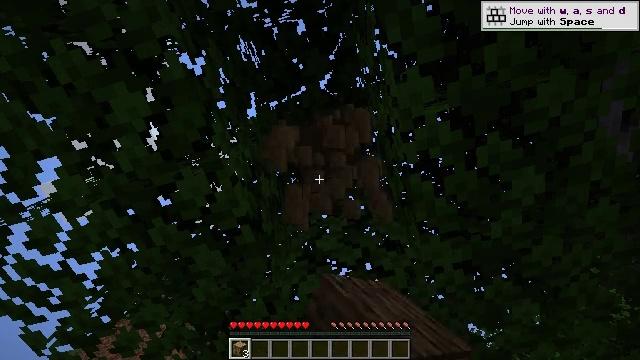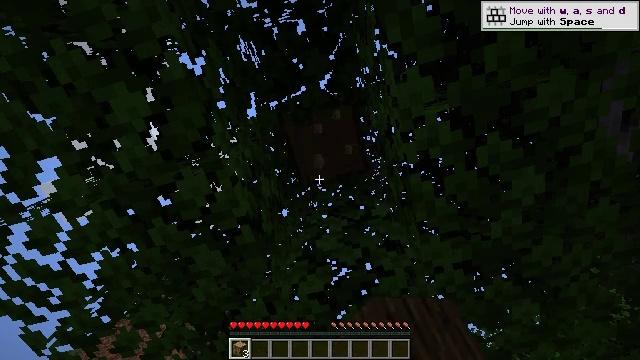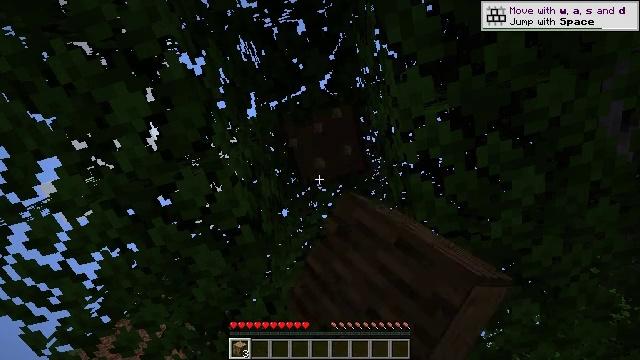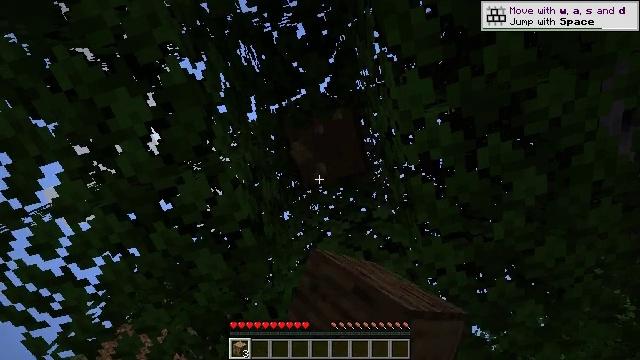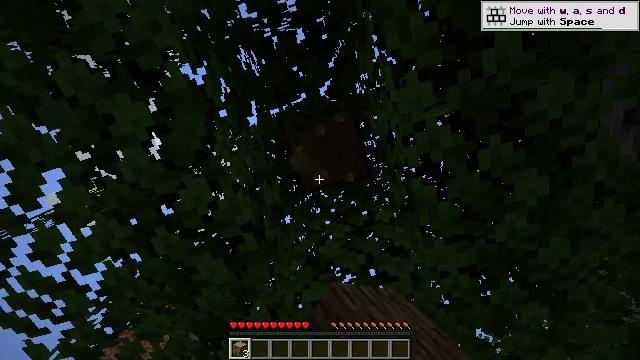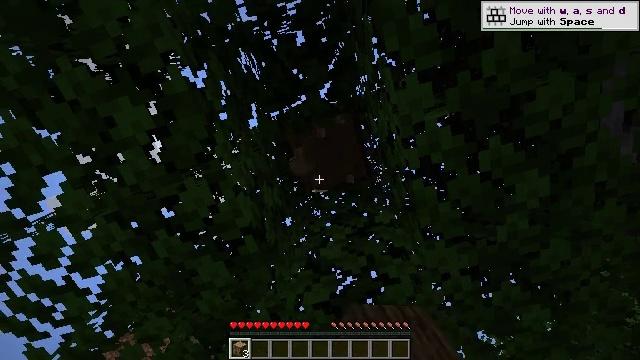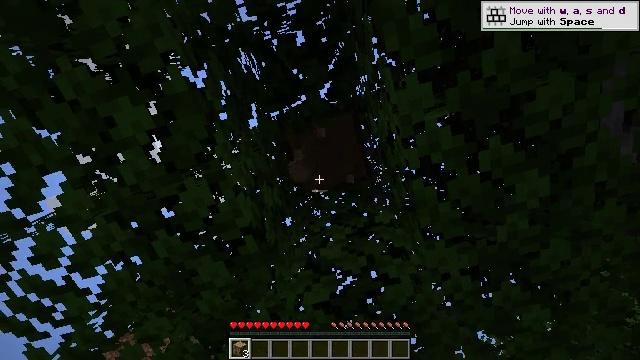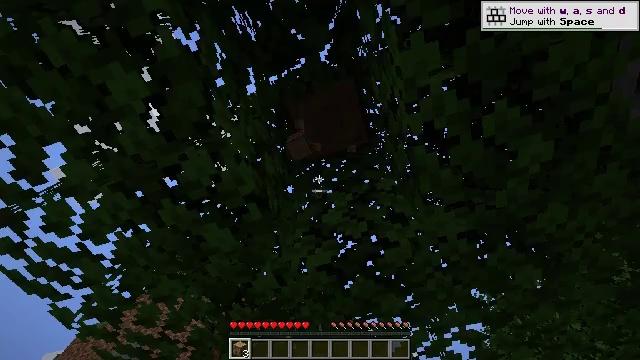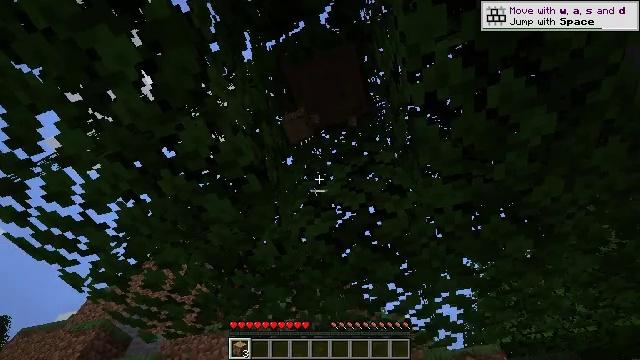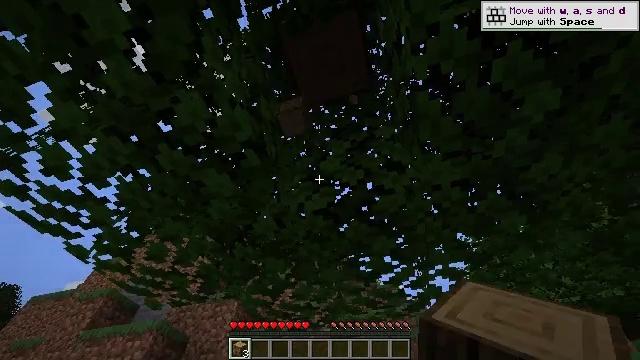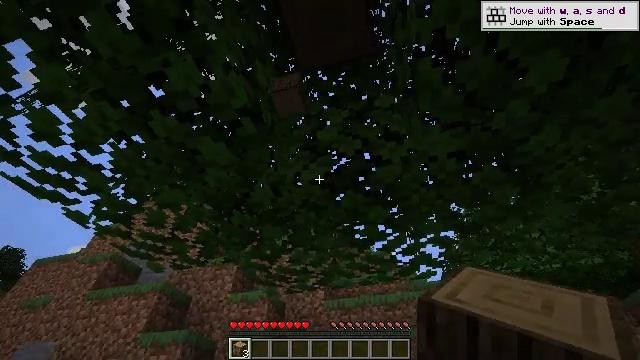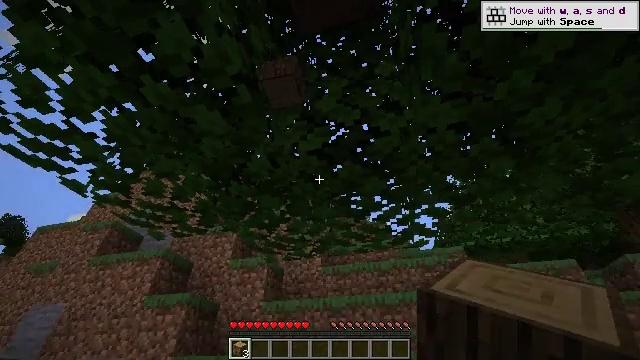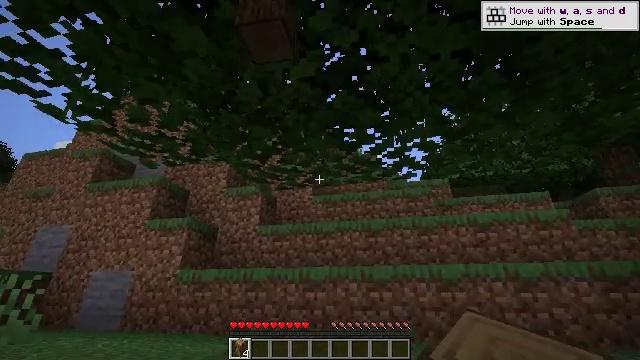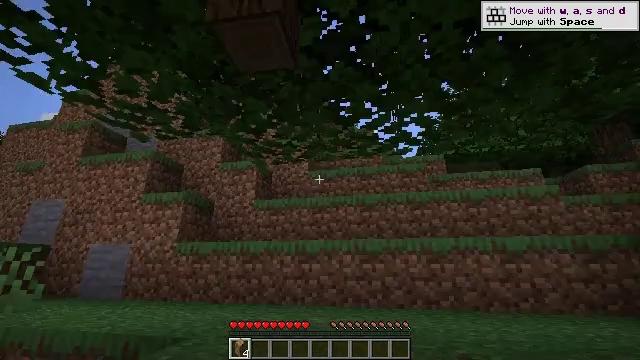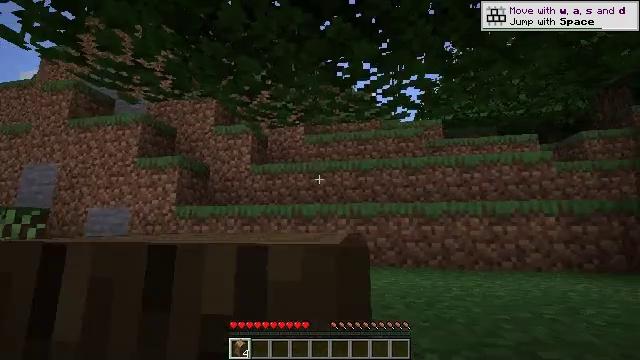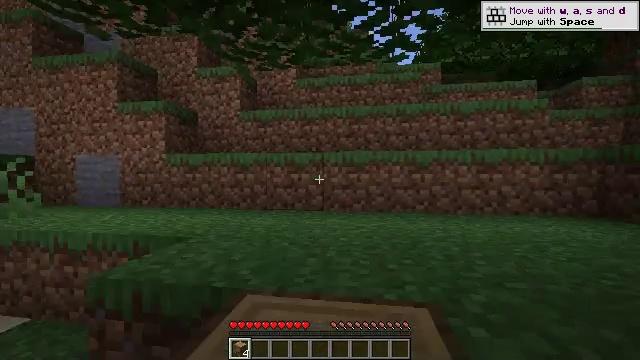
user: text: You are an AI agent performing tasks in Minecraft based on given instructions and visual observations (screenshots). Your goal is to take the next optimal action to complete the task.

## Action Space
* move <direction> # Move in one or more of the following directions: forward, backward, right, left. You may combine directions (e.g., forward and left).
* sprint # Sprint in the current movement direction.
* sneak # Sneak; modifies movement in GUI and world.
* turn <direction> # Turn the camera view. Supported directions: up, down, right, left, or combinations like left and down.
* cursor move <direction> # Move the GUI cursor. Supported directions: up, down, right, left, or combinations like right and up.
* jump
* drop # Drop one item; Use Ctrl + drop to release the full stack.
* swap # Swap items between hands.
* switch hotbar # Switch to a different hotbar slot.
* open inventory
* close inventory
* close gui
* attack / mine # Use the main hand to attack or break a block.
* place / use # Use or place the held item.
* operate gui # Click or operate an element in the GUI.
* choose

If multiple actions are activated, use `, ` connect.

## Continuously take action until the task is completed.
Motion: motion action
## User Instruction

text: Cut down the tree and harvest oak logs.
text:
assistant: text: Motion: attack / mine
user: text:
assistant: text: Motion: attack / mine
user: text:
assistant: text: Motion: attack / mine
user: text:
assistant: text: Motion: attack / mine
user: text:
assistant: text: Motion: no_op
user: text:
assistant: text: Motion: no_op
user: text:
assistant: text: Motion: turn down
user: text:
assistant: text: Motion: turn down
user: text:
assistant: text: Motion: turn down
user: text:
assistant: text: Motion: turn right and down
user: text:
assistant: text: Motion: turn down
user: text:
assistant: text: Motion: turn right and down
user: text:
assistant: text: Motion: turn right and down
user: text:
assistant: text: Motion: turn down
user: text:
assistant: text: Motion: turn right and down
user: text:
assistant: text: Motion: turn right and down
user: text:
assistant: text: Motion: turn right and down
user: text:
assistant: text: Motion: turn right and down
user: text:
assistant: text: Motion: turn right
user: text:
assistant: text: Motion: no_op
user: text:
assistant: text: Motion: turn left and up
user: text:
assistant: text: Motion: turn left and up
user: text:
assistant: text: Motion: turn left
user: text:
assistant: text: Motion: turn left
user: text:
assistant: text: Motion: turn left and up
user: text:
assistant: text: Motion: turn left and up
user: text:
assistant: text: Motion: turn left
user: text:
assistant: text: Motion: no_op
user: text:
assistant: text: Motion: no_op
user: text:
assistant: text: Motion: no_op